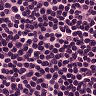
Metastatic tissue present: no